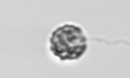
Label: coccolithophorid